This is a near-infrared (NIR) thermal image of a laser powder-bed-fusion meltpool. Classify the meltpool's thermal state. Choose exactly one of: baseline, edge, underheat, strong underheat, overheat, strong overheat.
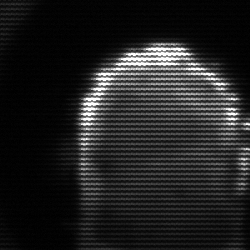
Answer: baseline